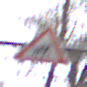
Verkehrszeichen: ReiterLinks
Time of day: MorningAfternoon
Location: Outdoor (Nature)
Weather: Overcast
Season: Autumn
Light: Natural